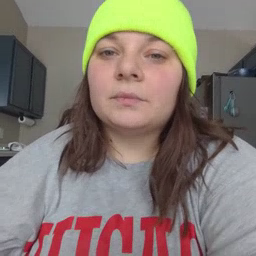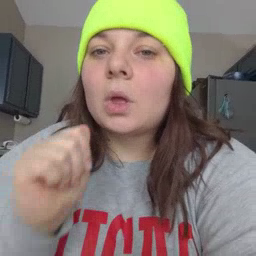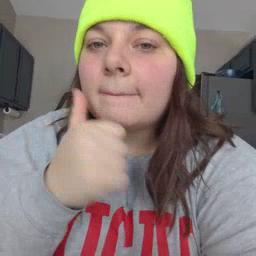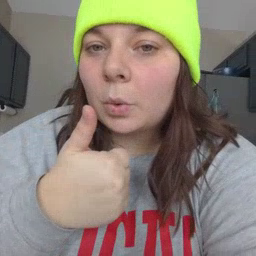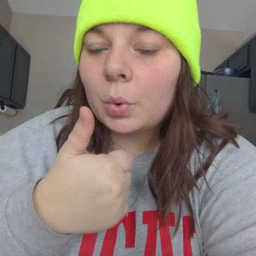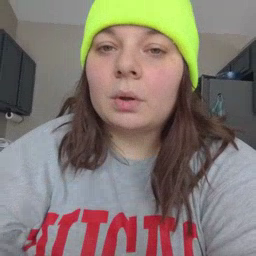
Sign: tomorrow